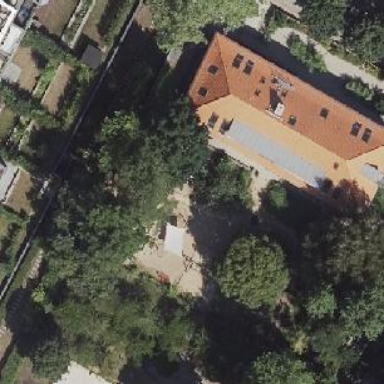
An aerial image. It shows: Kindergarten.